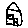
Label: house